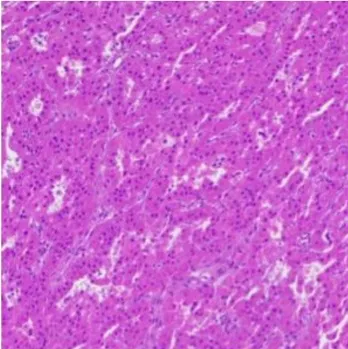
100x magnification.
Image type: pathology (h&e)